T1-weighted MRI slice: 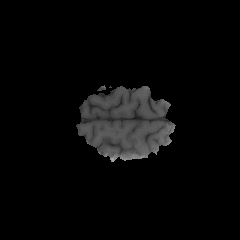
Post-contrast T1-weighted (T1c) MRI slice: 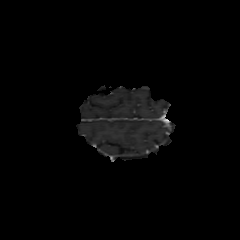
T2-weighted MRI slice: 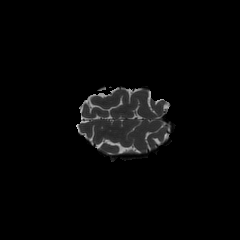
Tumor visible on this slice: no